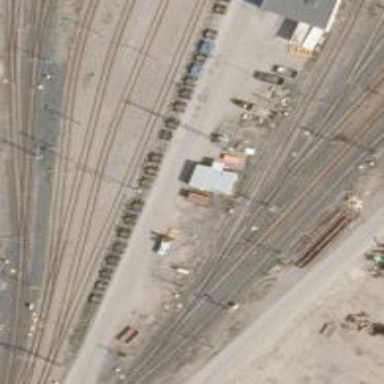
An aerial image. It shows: Railway signal.